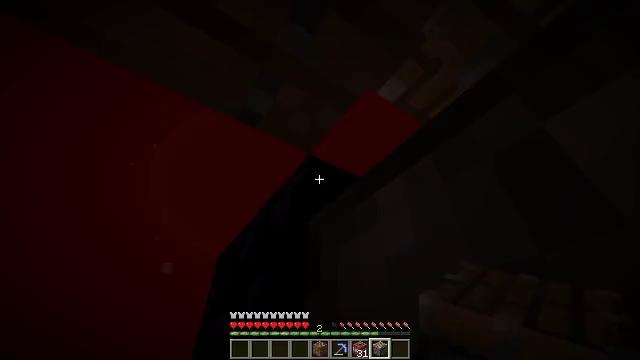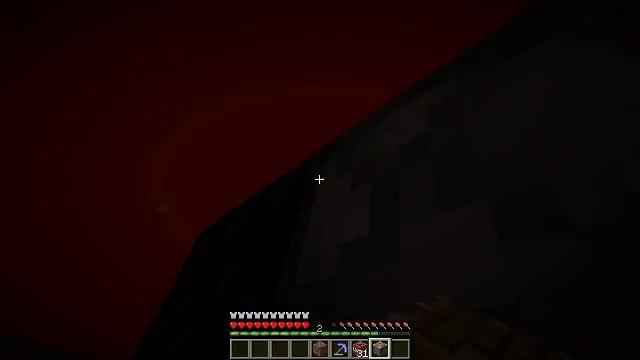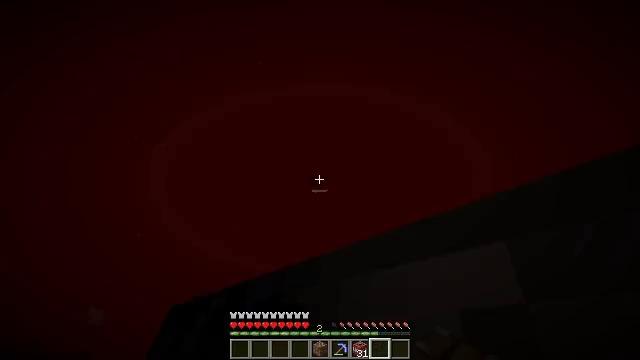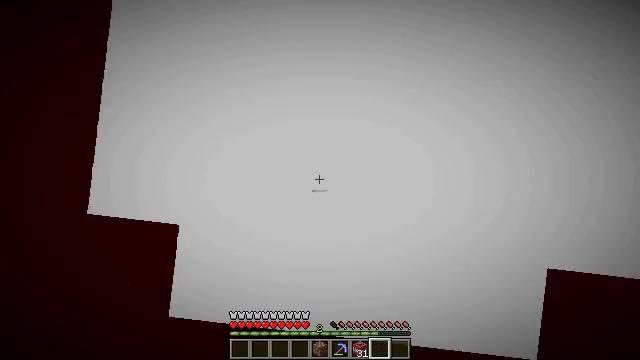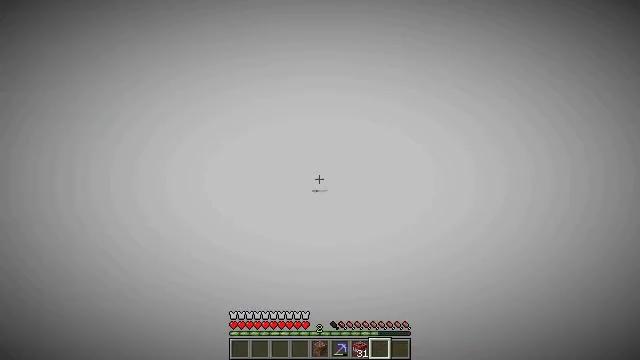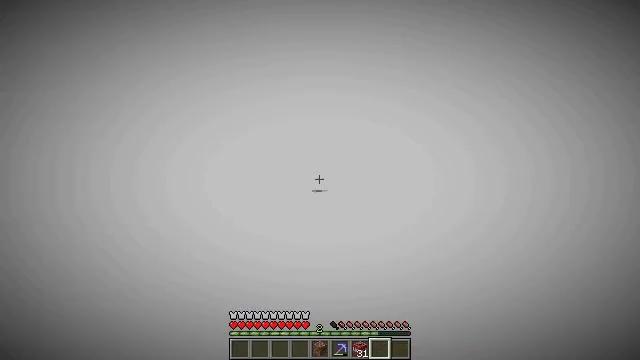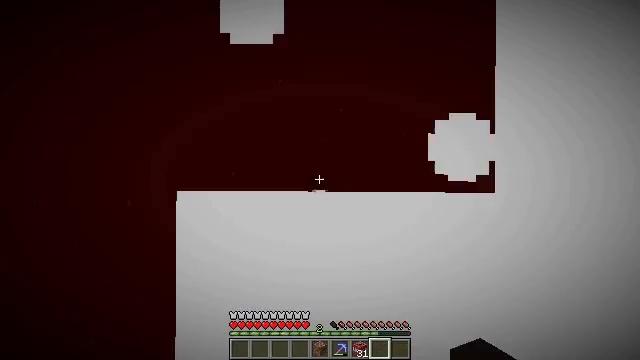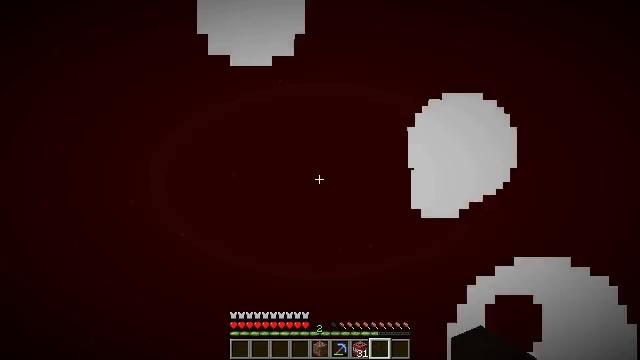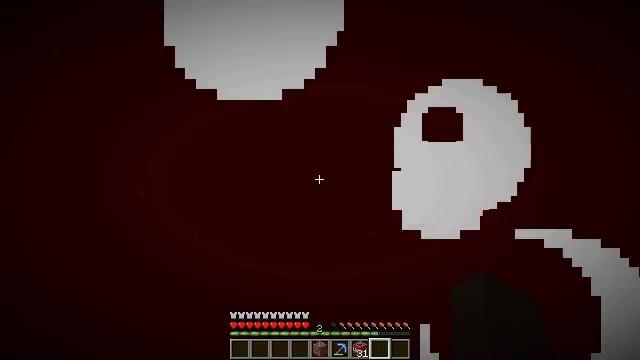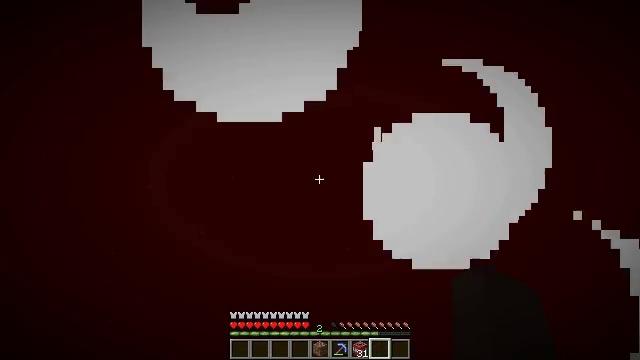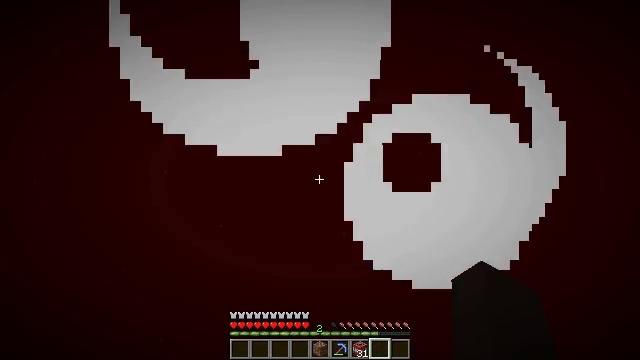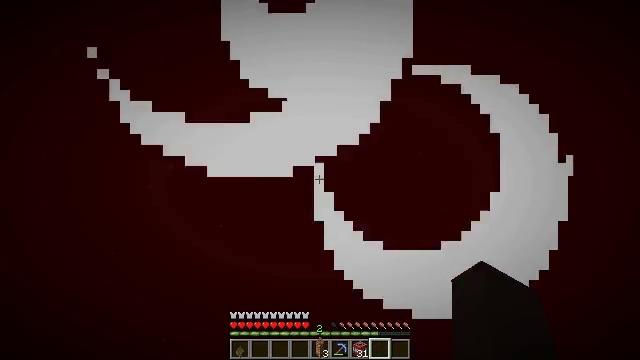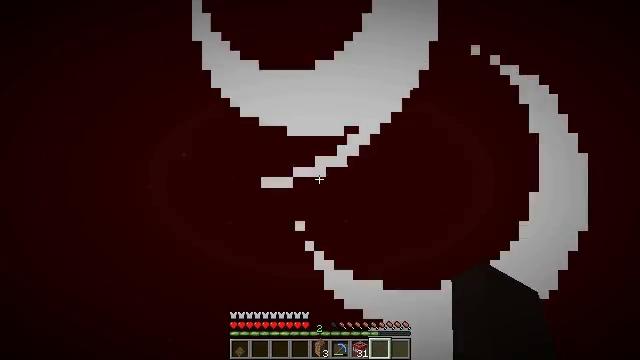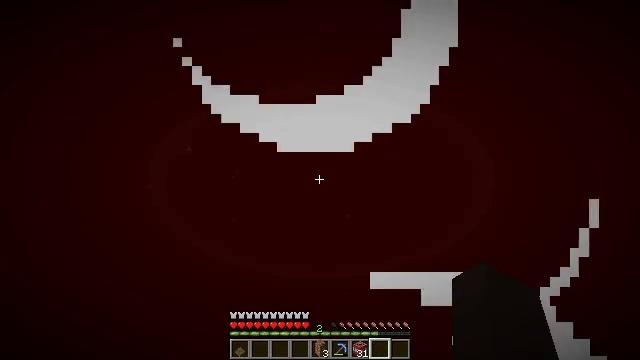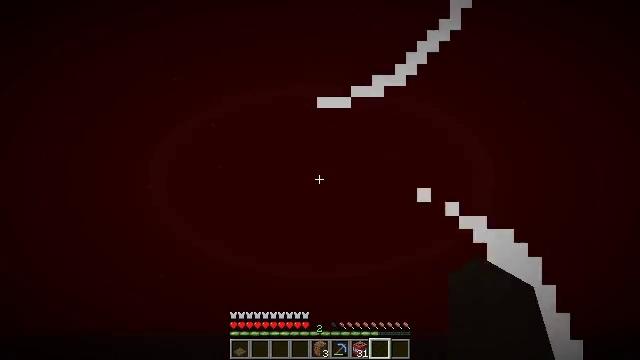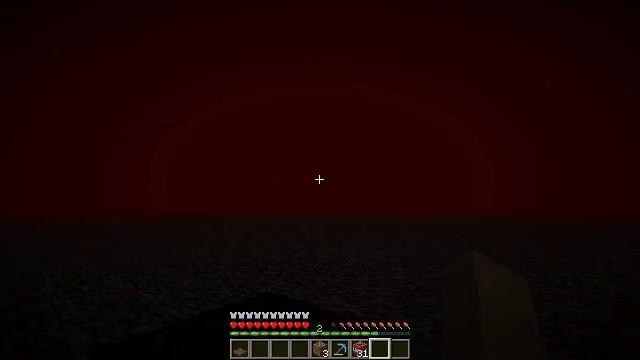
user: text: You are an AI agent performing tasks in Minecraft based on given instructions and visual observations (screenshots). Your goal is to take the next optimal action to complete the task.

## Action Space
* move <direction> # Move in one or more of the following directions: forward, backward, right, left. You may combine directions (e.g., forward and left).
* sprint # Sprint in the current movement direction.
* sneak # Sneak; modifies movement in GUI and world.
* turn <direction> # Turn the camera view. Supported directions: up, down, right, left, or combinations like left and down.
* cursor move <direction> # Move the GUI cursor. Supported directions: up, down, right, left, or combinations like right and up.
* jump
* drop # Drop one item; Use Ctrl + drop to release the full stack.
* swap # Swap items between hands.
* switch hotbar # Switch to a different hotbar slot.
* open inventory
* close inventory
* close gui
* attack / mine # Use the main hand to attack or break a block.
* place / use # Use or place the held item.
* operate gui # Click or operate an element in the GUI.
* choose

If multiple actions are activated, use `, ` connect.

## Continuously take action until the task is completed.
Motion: motion action
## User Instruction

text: Left click on the piston to mine it.
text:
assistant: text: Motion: use / place
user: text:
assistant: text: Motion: use / place
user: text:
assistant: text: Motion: use / place
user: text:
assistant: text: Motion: use / place
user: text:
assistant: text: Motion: use / place
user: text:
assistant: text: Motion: use / place
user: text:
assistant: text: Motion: use / place
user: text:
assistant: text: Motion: use / place
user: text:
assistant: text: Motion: no_op
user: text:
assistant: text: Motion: no_op
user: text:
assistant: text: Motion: no_op
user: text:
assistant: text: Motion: no_op
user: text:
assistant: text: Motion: no_op
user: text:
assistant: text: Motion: turn right and down
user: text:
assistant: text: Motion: turn right and down
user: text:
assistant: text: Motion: turn right and down
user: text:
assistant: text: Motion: turn down
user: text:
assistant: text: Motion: turn down
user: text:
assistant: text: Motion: turn right and down
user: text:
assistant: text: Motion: turn down
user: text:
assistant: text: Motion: no_op
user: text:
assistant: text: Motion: no_op
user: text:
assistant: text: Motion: no_op
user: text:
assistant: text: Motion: no_op
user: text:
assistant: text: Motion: turn right
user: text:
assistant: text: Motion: turn right
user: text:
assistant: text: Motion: no_op
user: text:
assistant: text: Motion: no_op
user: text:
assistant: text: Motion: no_op
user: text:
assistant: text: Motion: no_op